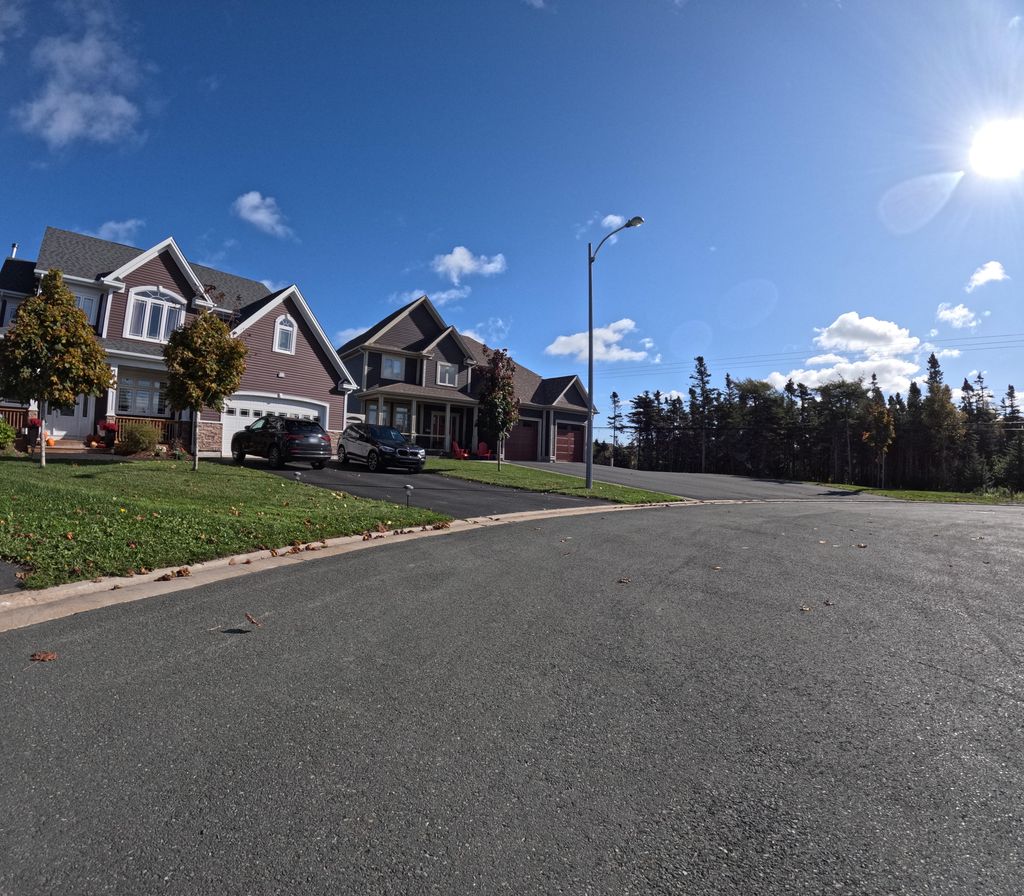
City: st_johns